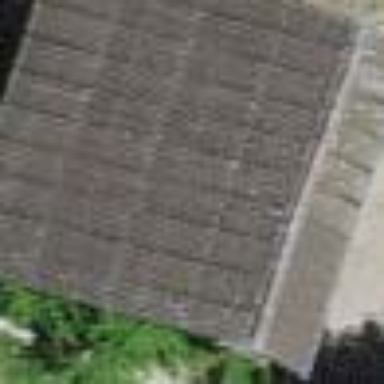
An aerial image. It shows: Shed building.